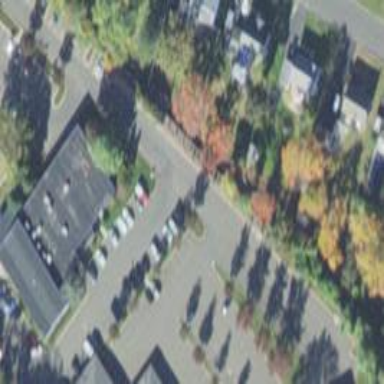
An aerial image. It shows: Parking area with asphalt surface.